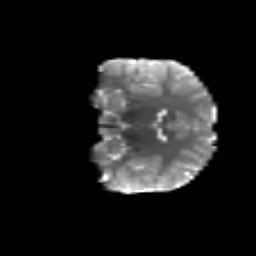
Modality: T2w
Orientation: coronal
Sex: male
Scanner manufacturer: siemens
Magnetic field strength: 3 T
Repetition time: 5 s
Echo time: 0.071 s